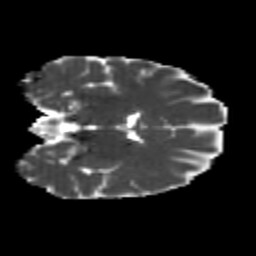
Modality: MD
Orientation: coronal
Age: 24
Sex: female
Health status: healthy
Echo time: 0.074 s